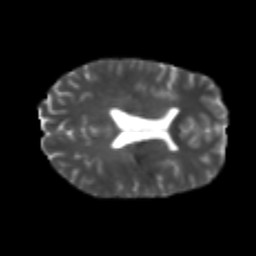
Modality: T2w
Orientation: axial
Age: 21
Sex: female
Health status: healthy
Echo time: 0.074 s